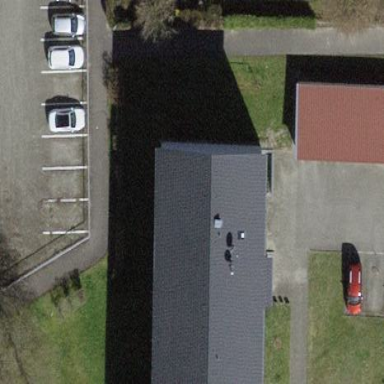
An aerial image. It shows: Gabled roof apartments building.